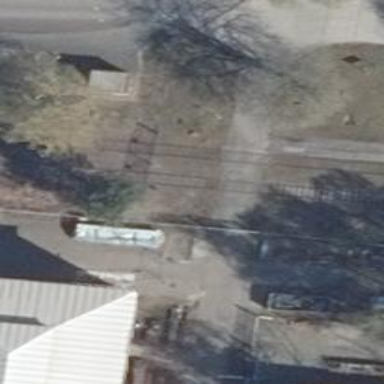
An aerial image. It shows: Level crossing along the railway.